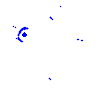
Particle: electron